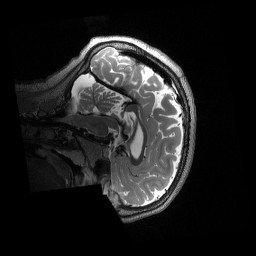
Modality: T2w
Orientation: sagittal
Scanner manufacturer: siemens
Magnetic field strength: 3 T
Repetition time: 3.2 s
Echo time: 0.563 s